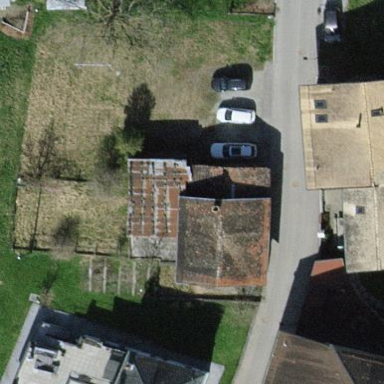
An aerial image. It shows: Shed building.